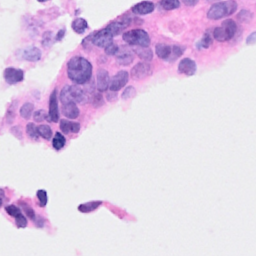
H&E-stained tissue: Breast